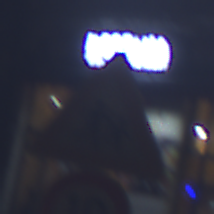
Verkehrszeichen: KinderLinks
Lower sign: Geschwindigkeit10
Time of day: Night
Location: Outdoor (Urban)
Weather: Clear
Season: NotSpecified
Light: Artificial